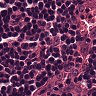
Metastatic tissue present: no